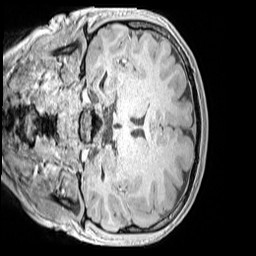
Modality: MP2RAGE
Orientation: coronal
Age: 12
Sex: female
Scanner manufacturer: siemens
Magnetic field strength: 3 T
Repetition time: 4 s
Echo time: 0.00299 s